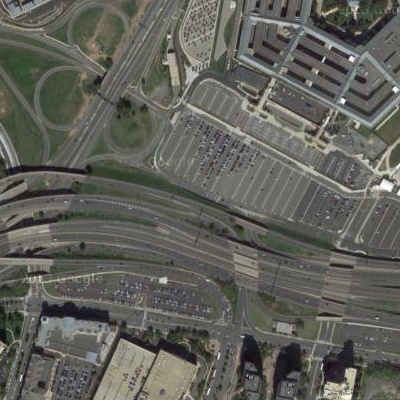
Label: Parking